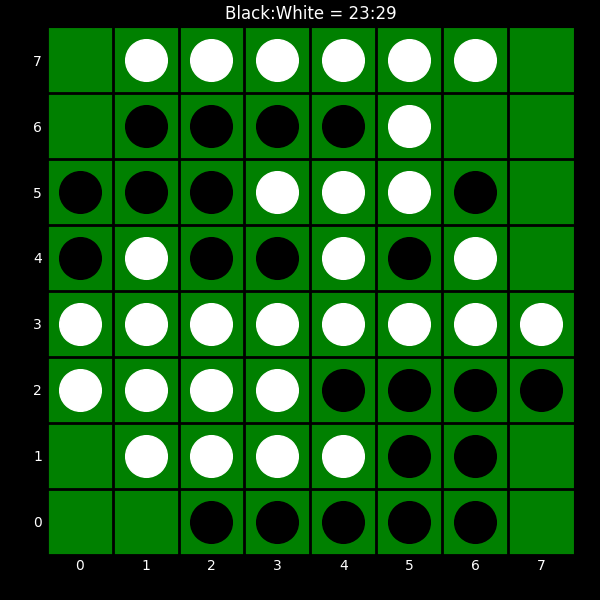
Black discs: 23
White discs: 29